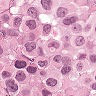
Metastatic tissue present: yes